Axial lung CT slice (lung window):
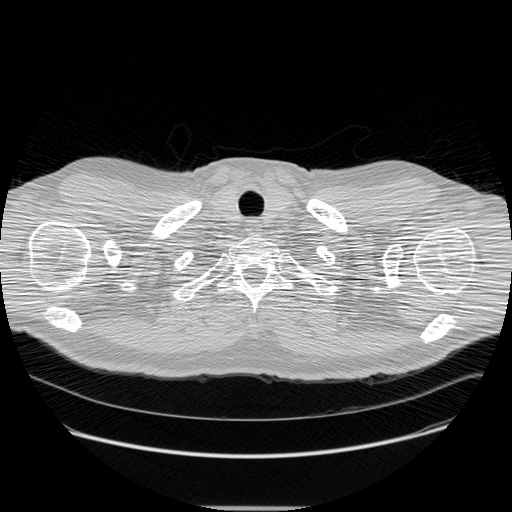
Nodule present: no